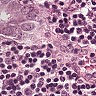
Metastatic tissue present: yes